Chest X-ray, PA view. Patient: 60 years old, sex M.
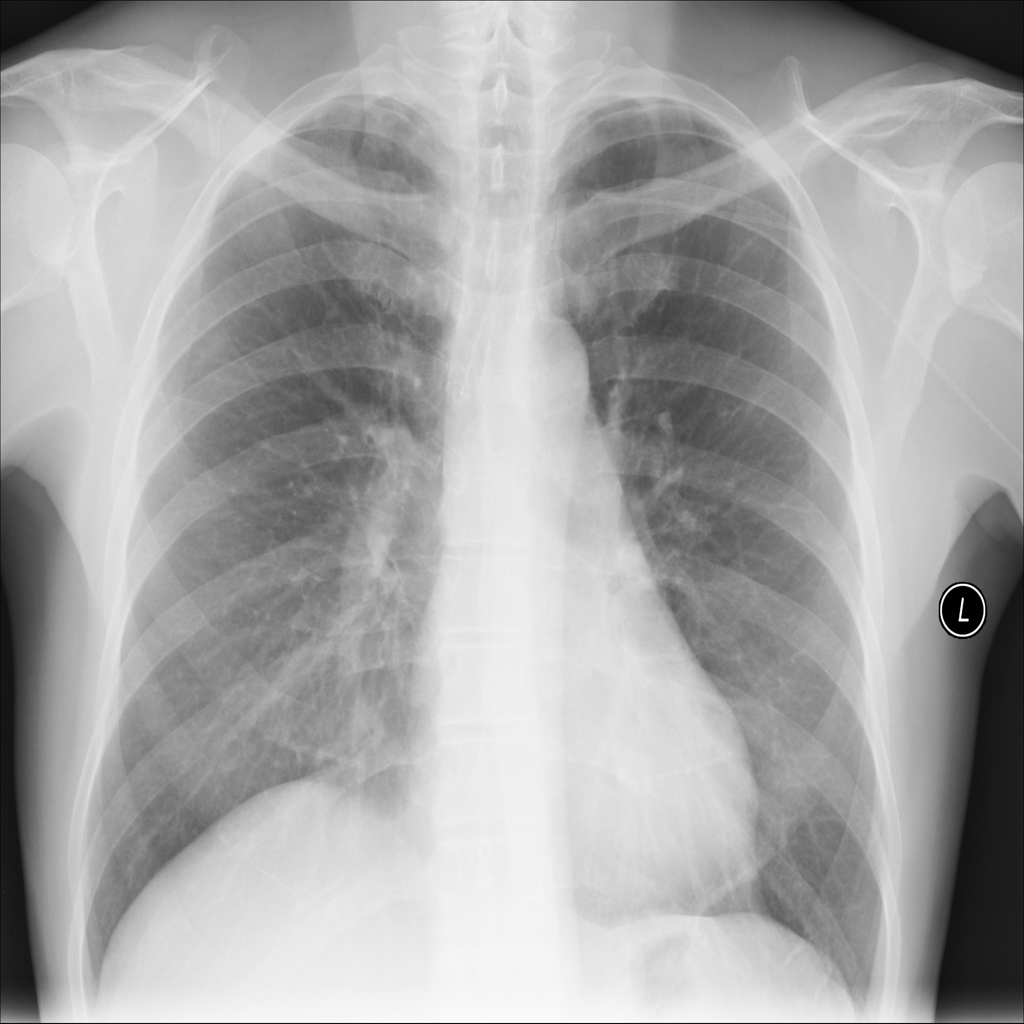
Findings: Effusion